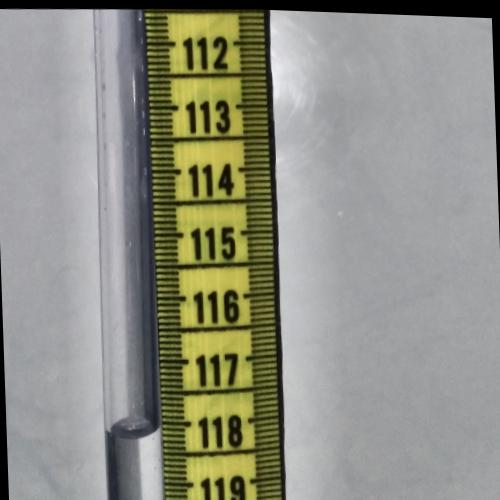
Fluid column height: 118.1 cm